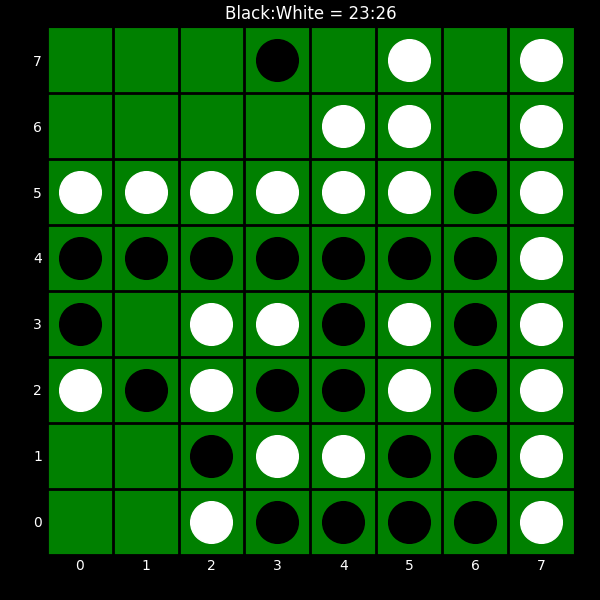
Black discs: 23
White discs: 26